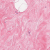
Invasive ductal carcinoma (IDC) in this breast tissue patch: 0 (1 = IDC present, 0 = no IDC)